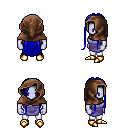
a pixel art fantasy rpg character, male body template, dark elf, purple skin, chain tabard jacket, white pants, blue extra-long hairstyle, cloth hood, gold boots, four views (front, back, left, right), 2x2 character sprite sheet, small pixel art, hard edges, no anti-aliasing